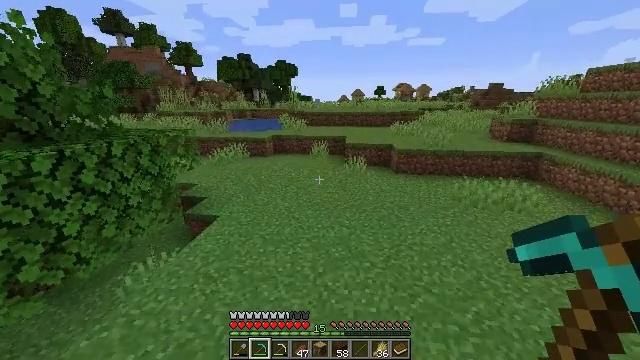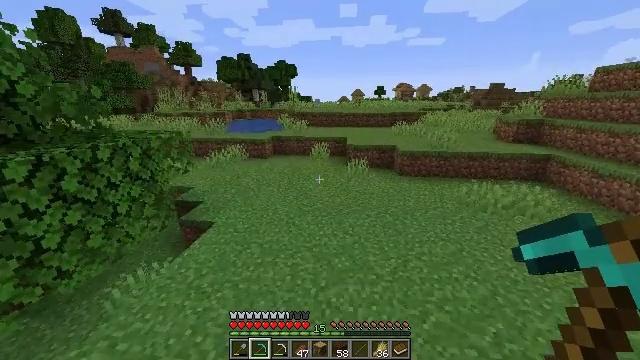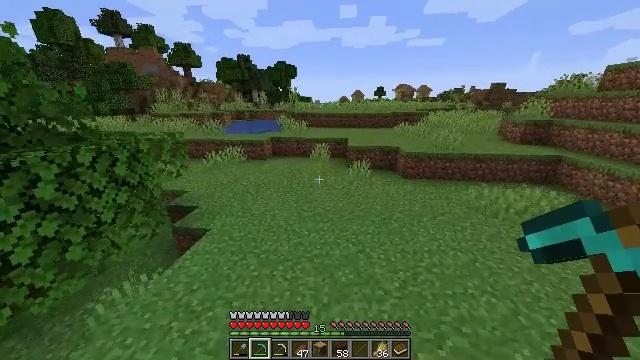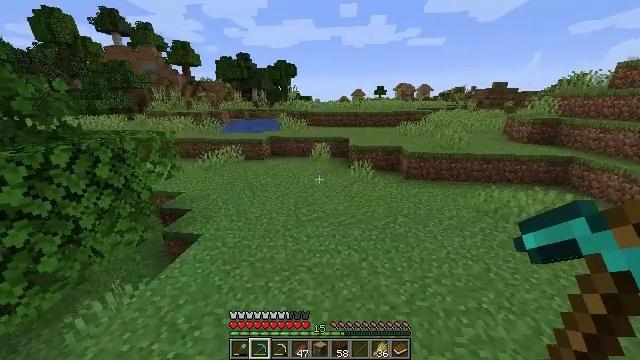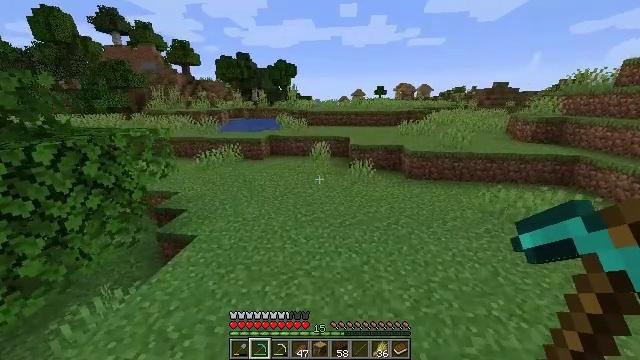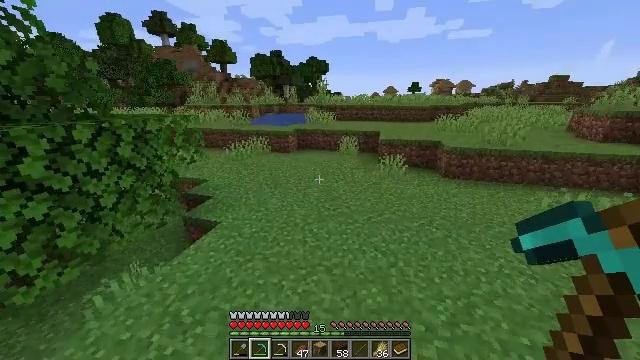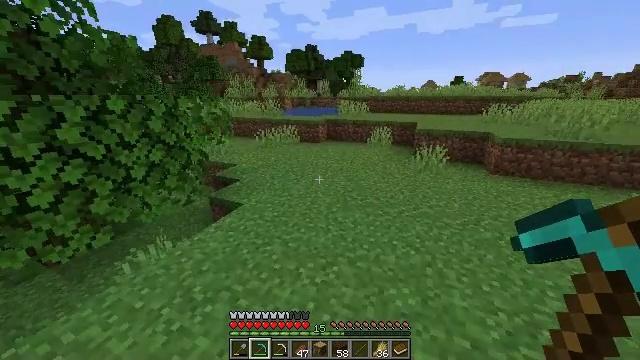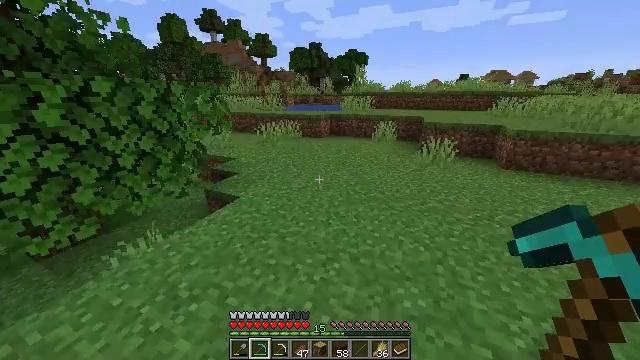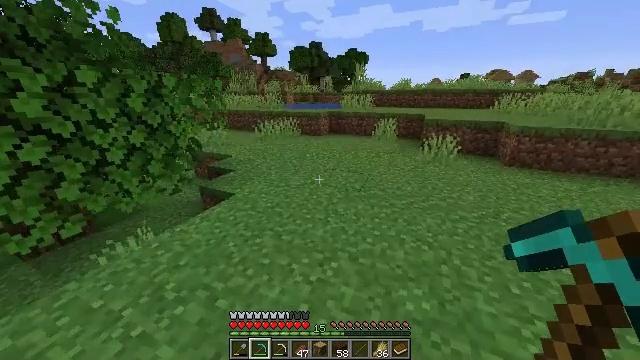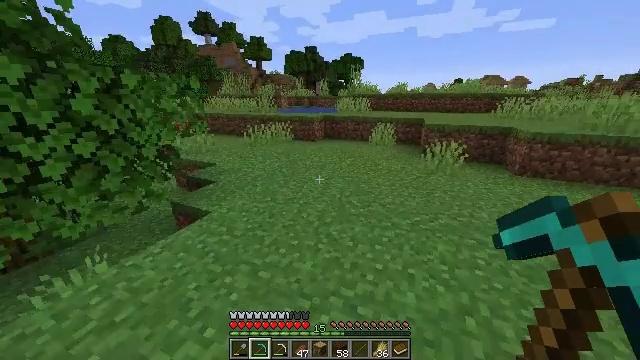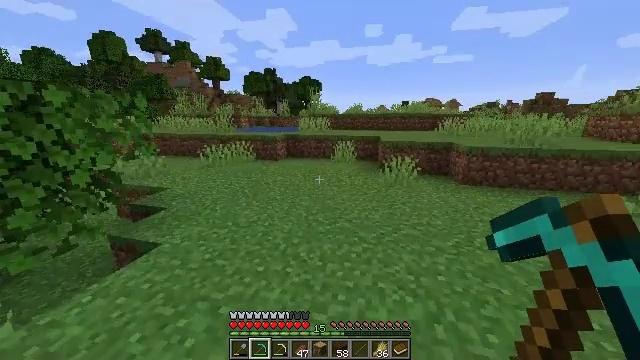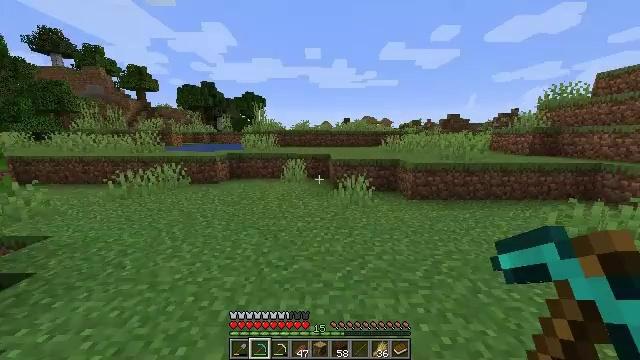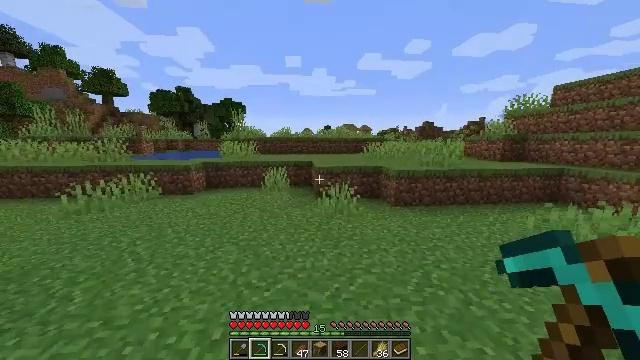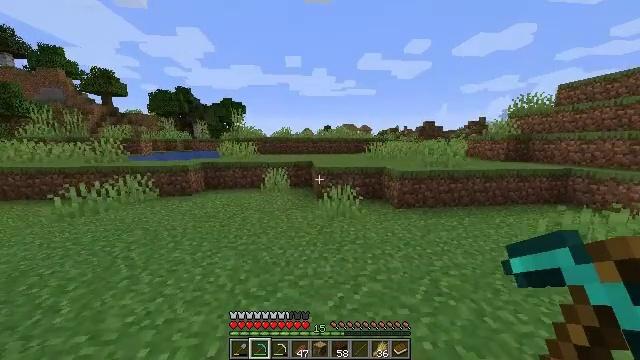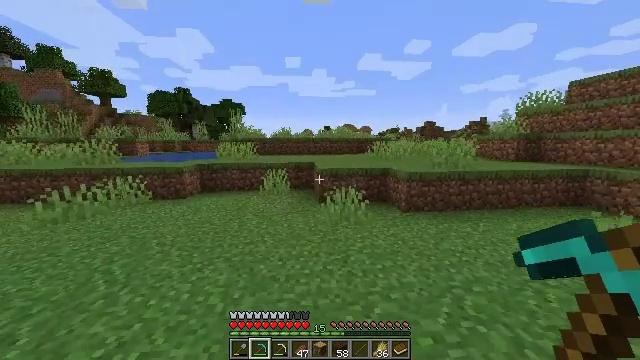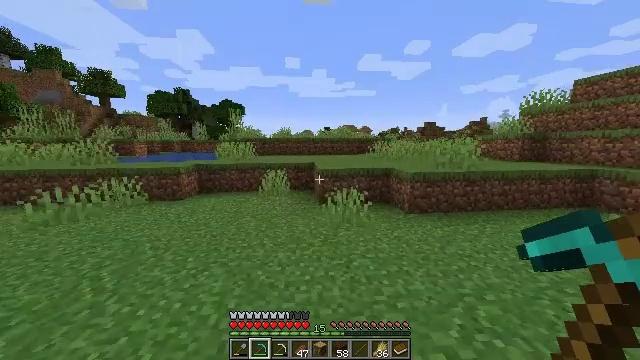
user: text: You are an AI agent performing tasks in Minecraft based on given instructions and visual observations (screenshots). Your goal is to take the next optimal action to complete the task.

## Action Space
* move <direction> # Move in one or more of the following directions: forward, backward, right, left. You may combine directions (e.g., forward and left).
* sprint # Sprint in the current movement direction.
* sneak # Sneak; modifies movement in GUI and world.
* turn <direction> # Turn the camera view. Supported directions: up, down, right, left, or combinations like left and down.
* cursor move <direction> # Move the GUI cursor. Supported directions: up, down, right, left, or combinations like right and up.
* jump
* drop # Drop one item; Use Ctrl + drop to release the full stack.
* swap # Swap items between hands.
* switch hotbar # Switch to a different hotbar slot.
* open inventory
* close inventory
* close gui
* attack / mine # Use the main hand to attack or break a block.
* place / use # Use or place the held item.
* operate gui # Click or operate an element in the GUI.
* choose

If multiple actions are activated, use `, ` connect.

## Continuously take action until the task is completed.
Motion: motion action
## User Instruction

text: Open a crafting table to create the enchanting table.
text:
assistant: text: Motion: move forward
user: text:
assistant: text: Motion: move forward
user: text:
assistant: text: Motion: move forward
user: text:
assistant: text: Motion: move forward
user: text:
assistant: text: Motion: move forward, turn left
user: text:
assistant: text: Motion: move forward, turn left
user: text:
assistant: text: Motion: move forward
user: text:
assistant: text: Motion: move forward
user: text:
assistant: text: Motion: move forward, turn right
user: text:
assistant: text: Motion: move forward, turn right and up
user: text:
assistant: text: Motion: move forward, turn right and up
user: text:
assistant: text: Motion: move forward, turn right and up
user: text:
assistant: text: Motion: move forward
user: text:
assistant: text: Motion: move forward
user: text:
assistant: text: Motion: move forward
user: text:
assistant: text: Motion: move forward
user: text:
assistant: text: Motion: move forward
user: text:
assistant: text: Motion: move forward
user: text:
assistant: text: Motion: move forward
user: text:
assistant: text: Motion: move forward
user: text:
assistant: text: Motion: move forward, turn right
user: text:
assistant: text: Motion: move forward, turn right
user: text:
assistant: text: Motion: move forward
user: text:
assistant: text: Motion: move forward
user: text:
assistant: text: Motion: move forward
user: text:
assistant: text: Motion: move forward
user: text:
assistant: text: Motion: move forward, turn right
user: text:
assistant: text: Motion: move forward, turn right
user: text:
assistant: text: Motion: move forward, jump
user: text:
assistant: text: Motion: move forward, jump